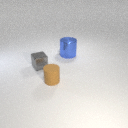
large blue metal cylinder behind small brown rubber cylinder